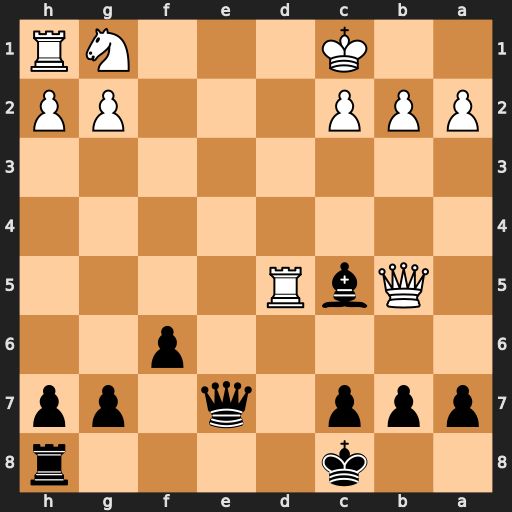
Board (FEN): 2k4r/ppp1q1pp/5p2/1QbR4/8/8/PPP3PP/2K3NR
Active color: b
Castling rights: -
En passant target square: -
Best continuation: Qe1+ Rd1 Be3+ Kb1 Qxd1#